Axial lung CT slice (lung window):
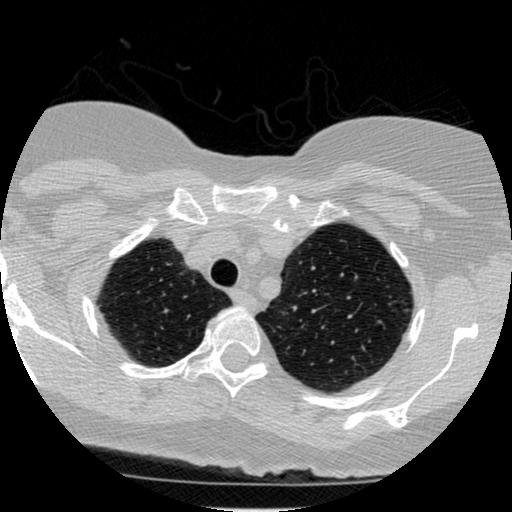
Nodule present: no